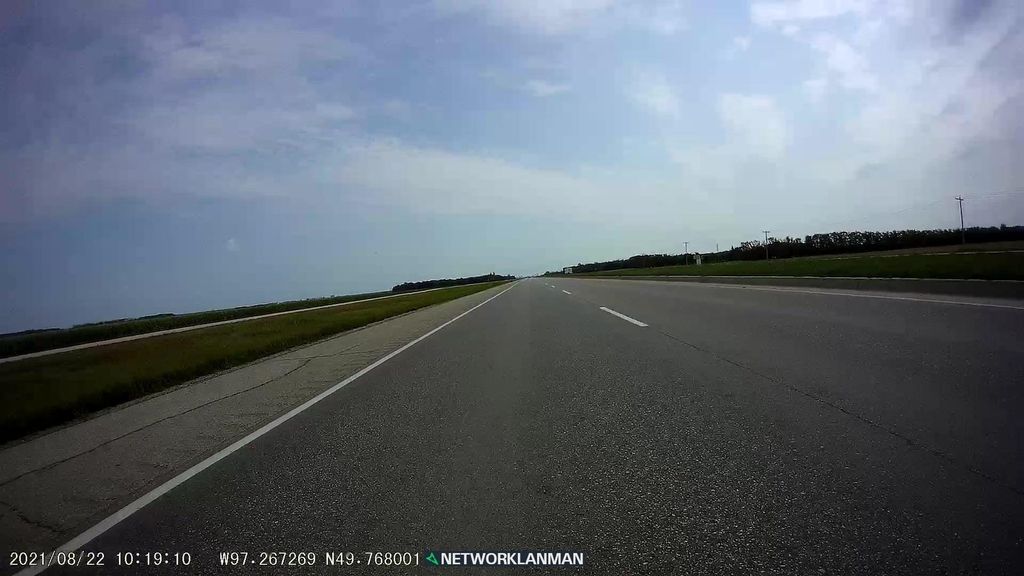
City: winnipeg